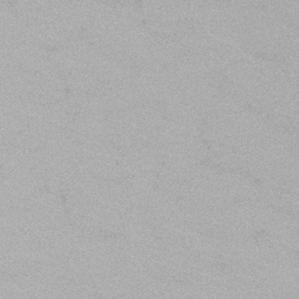
Label: frost